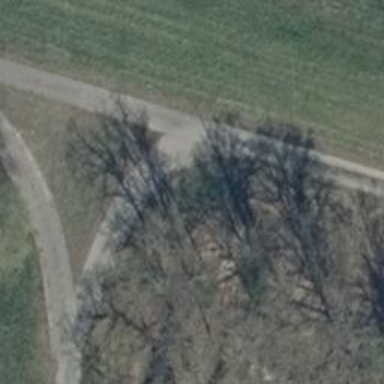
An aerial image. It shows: Well-maintained track road with grade 1 tracktype.